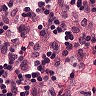
Metastatic tissue present: no